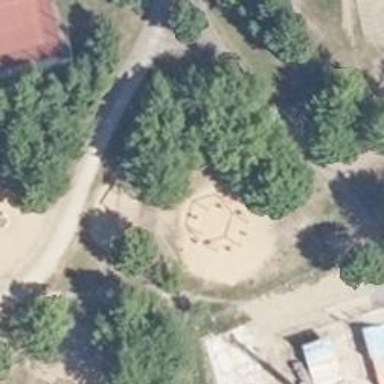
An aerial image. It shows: Playground area for leisure activities on the land.